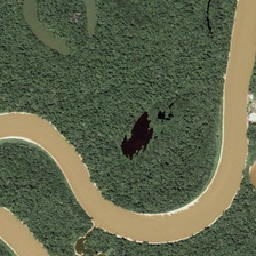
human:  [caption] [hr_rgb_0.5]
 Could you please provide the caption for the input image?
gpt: The Kaji River crosses the dense forest with a saddle shaped gap.

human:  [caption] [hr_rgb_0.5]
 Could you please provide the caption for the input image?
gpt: here is a winding yellow river passing through a rainforest with lakes .

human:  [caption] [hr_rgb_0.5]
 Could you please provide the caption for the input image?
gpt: The Khaki river is across the jungle with a lack of saddle form.

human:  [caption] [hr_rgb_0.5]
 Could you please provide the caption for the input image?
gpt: Twisted Yellow River through this lush forest.

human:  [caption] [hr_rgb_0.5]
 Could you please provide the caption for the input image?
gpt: This is a winding Yellow River, flowing through this dense forest.